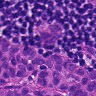
Metastatic tissue present: yes